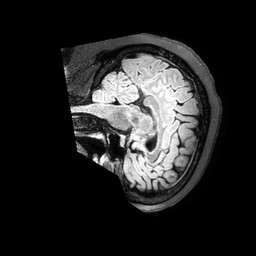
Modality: FLAIR
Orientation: sagittal
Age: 44
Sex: female
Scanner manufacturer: philips
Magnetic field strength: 3 T
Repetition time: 4.8 s
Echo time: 0.2794 s